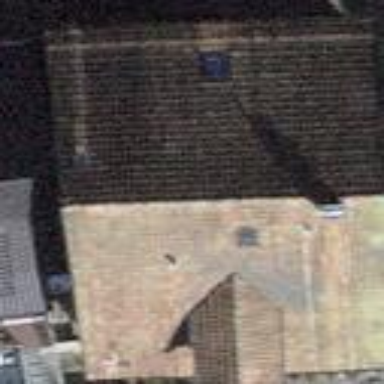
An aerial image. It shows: Terrace building.